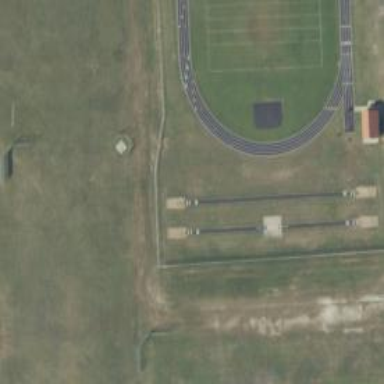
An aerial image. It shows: Athletics track located in leisure land area.